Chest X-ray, AP view. Patient: 23 years old, sex M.
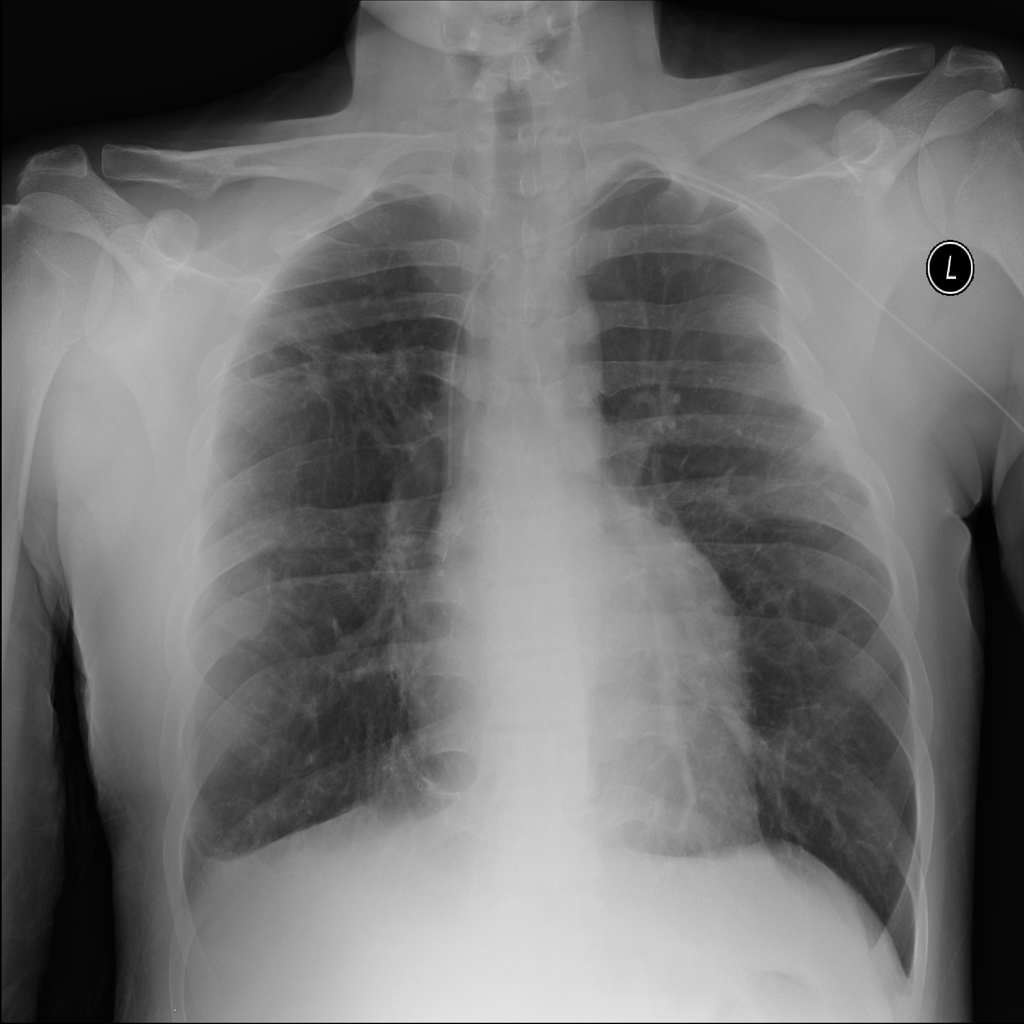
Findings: No Finding